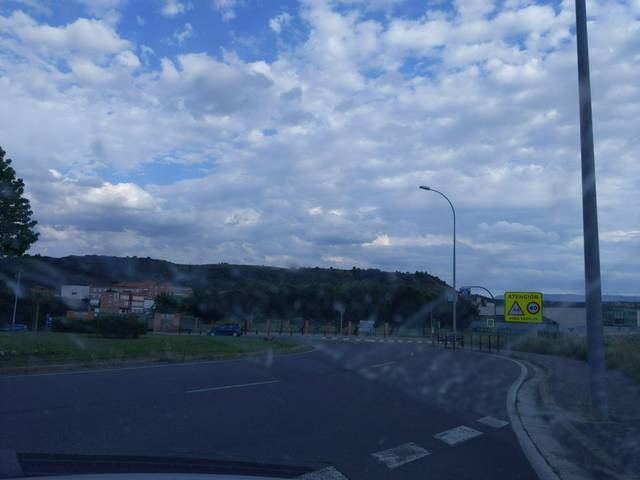
Region: Spain
Coordinates: 42.452, -2.42